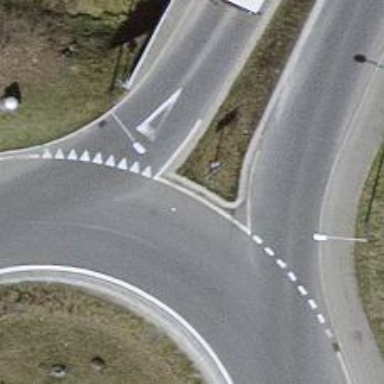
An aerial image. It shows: Road with "give way" sign.